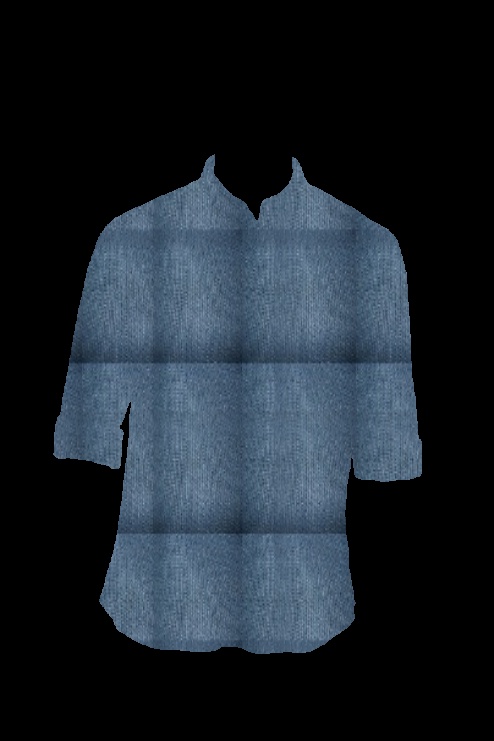
blue denim tee